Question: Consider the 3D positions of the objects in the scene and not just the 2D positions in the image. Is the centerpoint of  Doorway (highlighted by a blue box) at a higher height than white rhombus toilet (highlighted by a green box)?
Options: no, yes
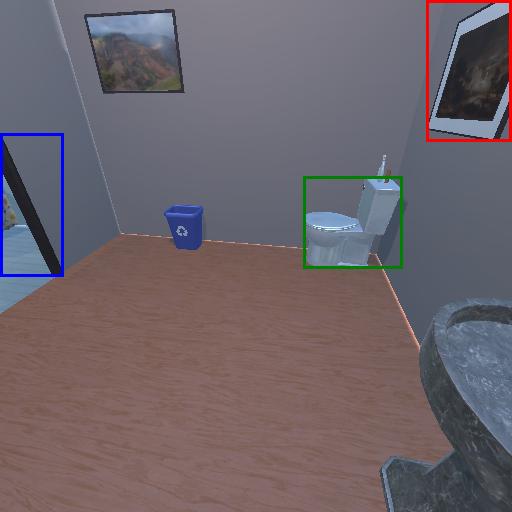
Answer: no